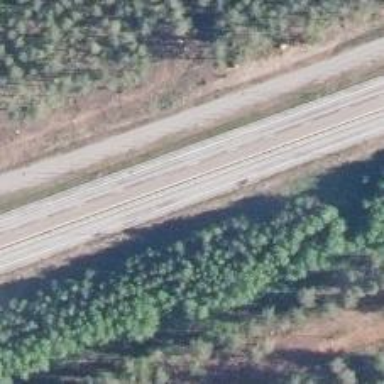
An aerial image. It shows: Asphalt road designated as trunk highway.